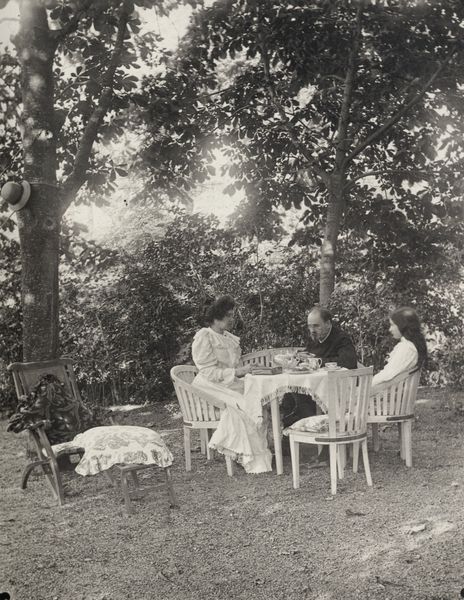
Titel: Mantes. Im Garten von Verneuil
Künstler: Francois Emile Zola
Schlagwörter: baum, blätter, dunkel, gemälde, gruppe, himmel, laub, mann, schatten, weiß, bäume, frauen, menschen, mädchen, sitzen, zola, äste, blume, braun, damen, frau, frisur, grau, hell, hintergrund, holz, hut, kleid, kleider, licht, schwarz, stuhl, stühle, szene, tisch, gras, park, rasen, wiese, gesellschaft, gespräch, anzug, bart, lang, steine, bild, herr, tischdecke, tischtuch, ast, baumstamm, erde, natur, zweige, busch, büsche, sonne, fransen, haare, decke, drei, familie, kind, mutter, paar, spitzen, tochter, vater, krone, locken, garten, kanne, sommer, zwei, lehrer, nachmittag, idylle, pause, bank, farblos, lehnen, kissen, essen, polster, kaffee, klappstuhl, maler, lichteinfall, tee, plastik, rüschen, foto, fotografie, photographie, hängen, buch, lehnstuhl, draußen, kuchen, service, schwarz-weiß, künstler, gestik, tasche, mahlzeit, photo, liege, besuch, ehepaar, schweigen, pfarrer, beugen, stäbe, eiss, schwarzw, sonnenschein, toff, tuchs, schaukelstuhl, fotographie, fot, gemütlich, mittig, frühstücken, gast, ritus, zucker, liegestuhl, sonnenstuhl, faruen, gartenstühle, kaffeetafel, damen kleider, familie zola, fußstütze, korbstühle, teestunde, emile, kaffeetrinken, kaffee & kuchen